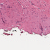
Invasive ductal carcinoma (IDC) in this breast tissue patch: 0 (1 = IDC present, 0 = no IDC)